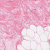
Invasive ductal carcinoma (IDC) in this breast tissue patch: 0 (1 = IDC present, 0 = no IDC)